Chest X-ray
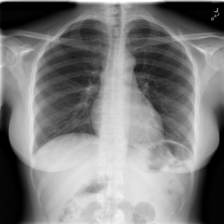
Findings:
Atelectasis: negative
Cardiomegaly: negative
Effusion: negative
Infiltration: negative
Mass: negative
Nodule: negative
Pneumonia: negative
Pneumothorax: negative
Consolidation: negative
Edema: negative
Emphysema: negative
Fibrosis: negative
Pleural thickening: negative
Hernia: negative